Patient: sex F, age 57
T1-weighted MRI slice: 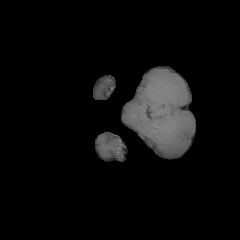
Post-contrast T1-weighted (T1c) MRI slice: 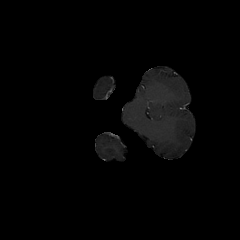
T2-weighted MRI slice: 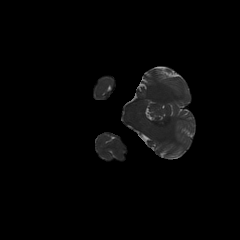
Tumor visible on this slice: no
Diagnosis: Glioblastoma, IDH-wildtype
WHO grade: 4